Field crop: maize
Growth stage: 1
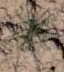
Species: salsola